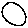
Label: circle